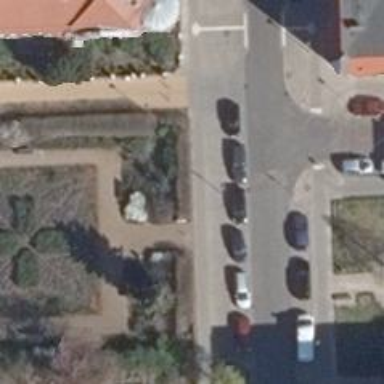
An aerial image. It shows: Bicycle repair station is available.